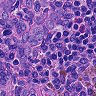
Metastatic tissue present: yes